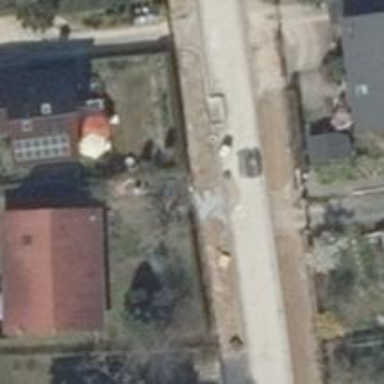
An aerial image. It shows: Driveway.